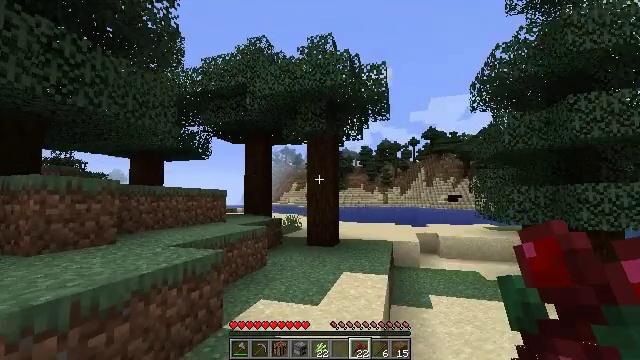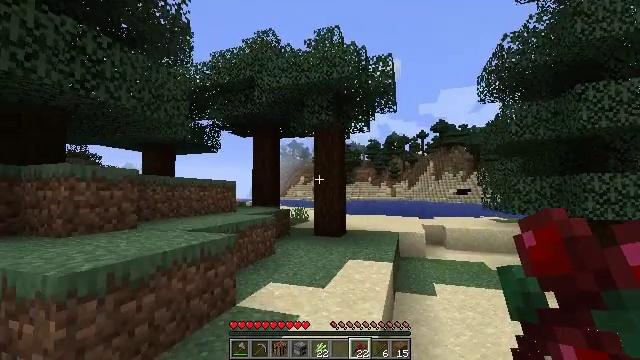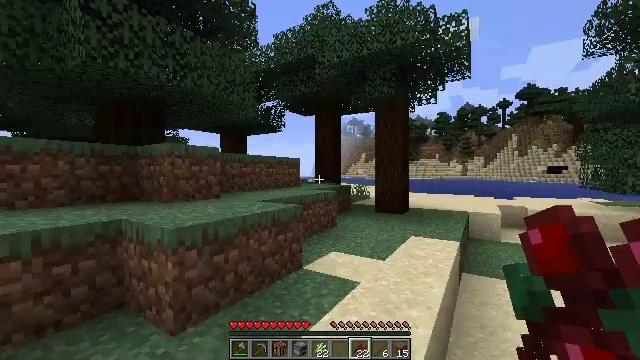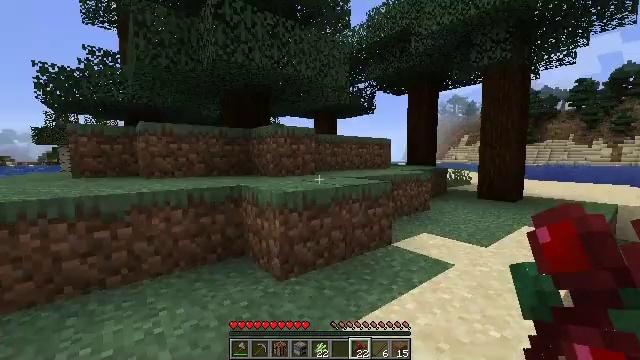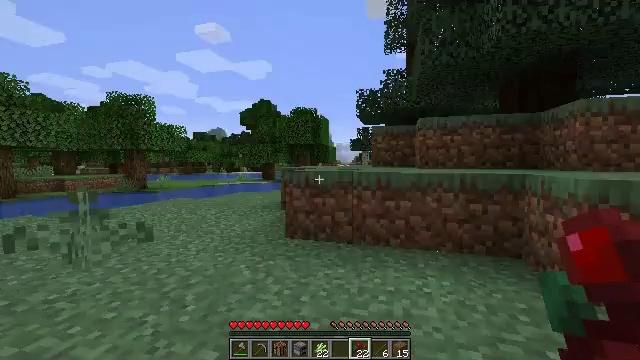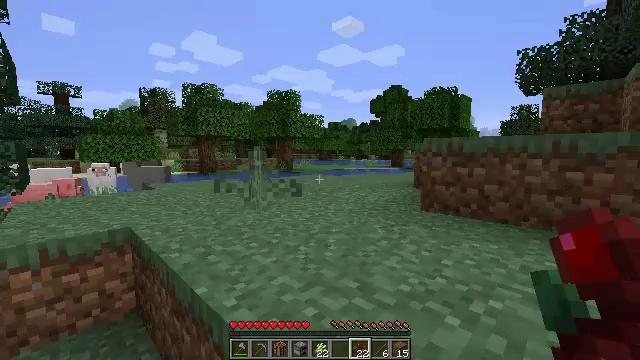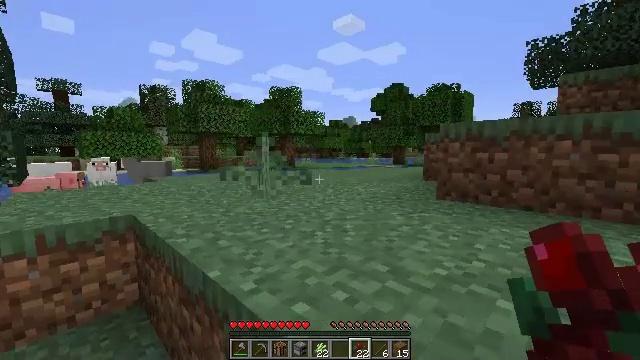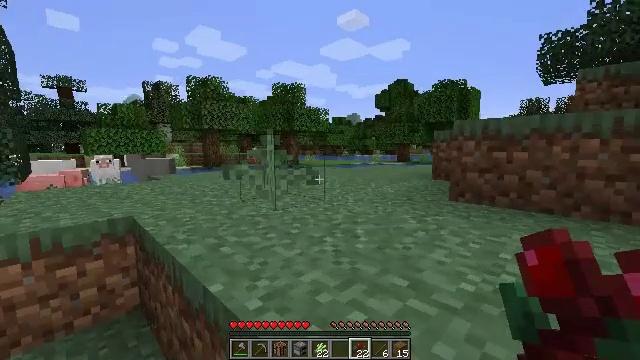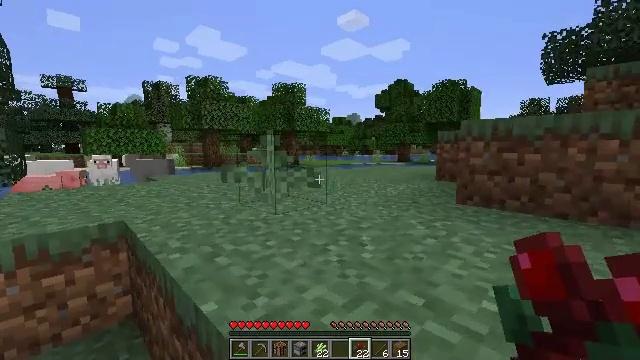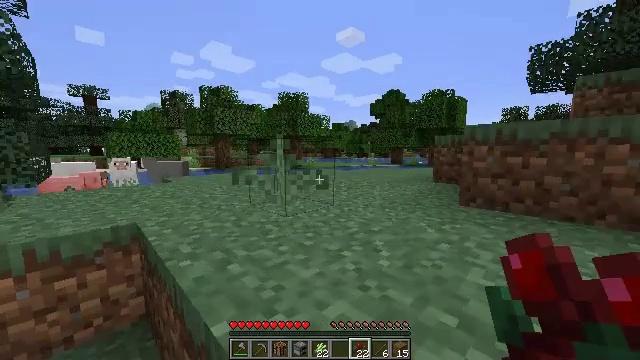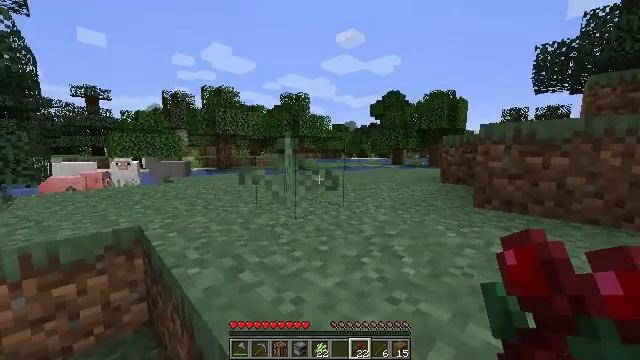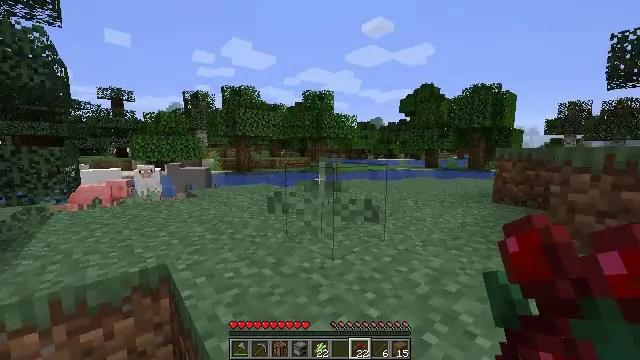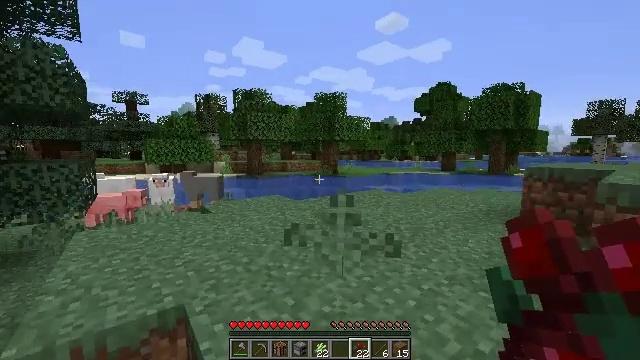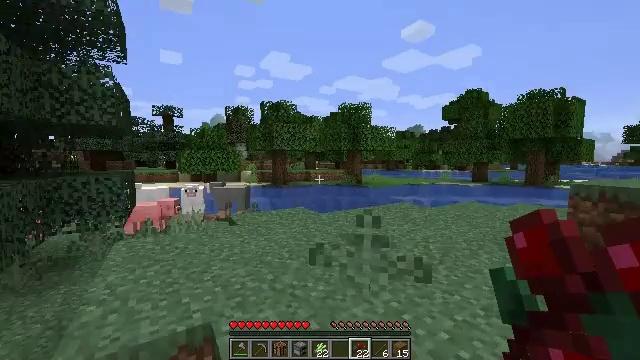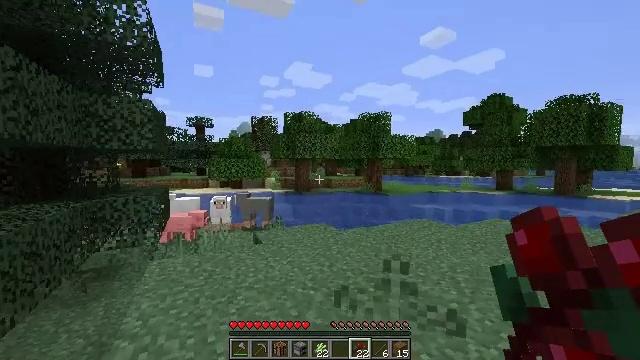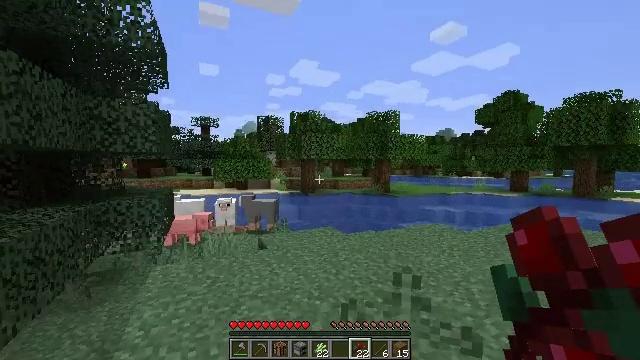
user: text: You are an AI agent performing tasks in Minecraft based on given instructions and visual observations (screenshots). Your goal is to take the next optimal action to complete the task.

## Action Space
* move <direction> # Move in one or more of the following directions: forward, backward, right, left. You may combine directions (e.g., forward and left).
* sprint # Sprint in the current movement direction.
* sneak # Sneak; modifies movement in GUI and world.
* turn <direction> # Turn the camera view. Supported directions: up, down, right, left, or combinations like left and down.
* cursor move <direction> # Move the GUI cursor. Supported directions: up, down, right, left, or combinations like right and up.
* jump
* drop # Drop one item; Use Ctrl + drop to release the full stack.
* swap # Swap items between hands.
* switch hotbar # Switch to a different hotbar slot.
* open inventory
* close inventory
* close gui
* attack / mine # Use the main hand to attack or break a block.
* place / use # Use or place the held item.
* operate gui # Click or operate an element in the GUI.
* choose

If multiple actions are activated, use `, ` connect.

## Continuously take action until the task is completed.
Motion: motion action
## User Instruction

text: Hunt animals.
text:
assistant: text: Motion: move back, turn left and down
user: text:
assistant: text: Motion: move back, turn left and down
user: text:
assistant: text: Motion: turn left and down
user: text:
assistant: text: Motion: turn left
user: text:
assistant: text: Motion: move forward, turn left and down
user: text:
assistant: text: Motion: move forward
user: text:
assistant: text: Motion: move forward, sprint
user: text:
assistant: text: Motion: move forward, sprint
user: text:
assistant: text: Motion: move forward, sprint
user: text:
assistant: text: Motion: move forward, sprint
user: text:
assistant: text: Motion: move forward, sprint, turn left, jump
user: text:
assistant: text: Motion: move forward, sprint, turn left, jump
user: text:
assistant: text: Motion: move forward and move right, sprint, turn left and up, jump
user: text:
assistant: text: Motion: move forward and move right, sprint, turn left, jump
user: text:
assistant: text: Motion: move forward and move right, sprint, turn left
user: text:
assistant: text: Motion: move forward and move right, sprint, turn left
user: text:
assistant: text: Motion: move forward and move right, sprint, turn left
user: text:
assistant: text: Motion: move forward and move right, sprint
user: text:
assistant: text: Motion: move forward and move right, sprint, turn left
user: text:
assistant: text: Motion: move forward and move right, sprint, turn left
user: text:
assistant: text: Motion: move forward and move right, sprint, turn left and down
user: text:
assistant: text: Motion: move forward and move right, sprint, turn left
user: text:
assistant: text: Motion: move forward and move right, sprint, turn left
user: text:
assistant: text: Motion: move forward and move right, sprint
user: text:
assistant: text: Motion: move forward and move right, sprint
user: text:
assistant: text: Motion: move forward and move right, sprint, turn left
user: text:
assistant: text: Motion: move forward and move right, sprint, turn left
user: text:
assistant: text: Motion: move forward and move right, sprint, turn left
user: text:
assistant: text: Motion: move forward and move right, sprint, turn left
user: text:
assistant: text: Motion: move forward and move right, sprint, turn left